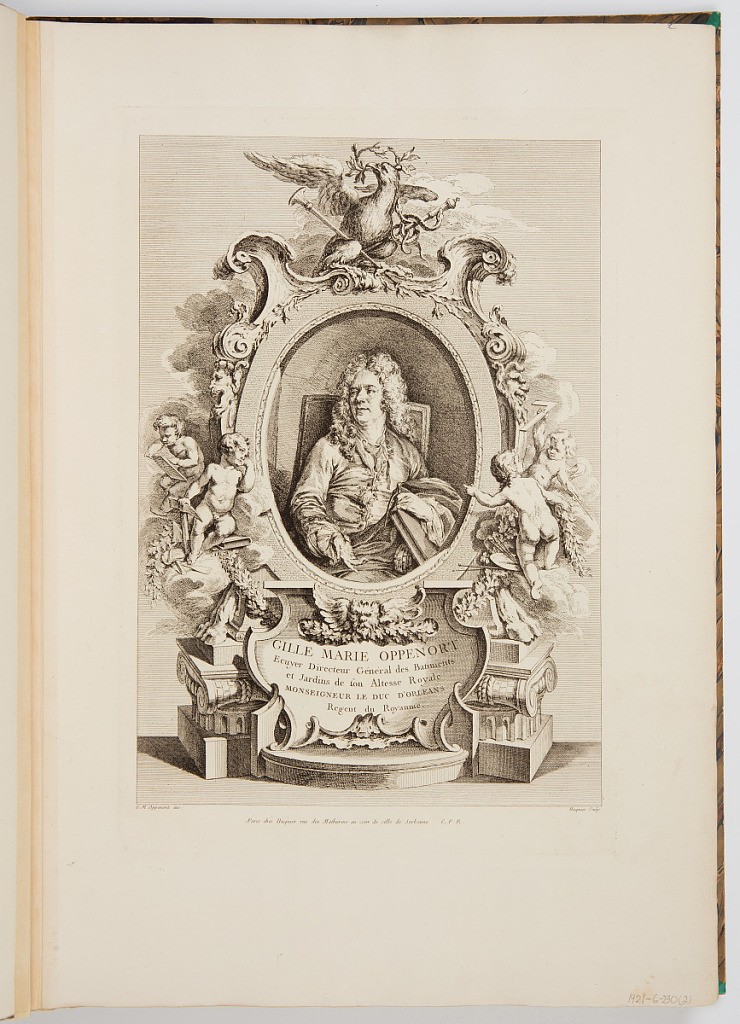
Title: Portrait of Gilles-Marie Oppenord
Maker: Gilles-Marie Oppenord, French, 1672–1742
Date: ca. 1900
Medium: Photomechanical print
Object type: Bound print
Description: Architectural cartouche with an oval portrait medallion of Gilles-Marie Oppenord. At the top of the oval is an eagle with a laurel wreath in its beak, and a scepter and a horn in its claws. The sides of the frame have scrolls and mascarons, as well as putti with attributes of the arts. At the bottom of the oval is a winged mascaron with garland; below this is a frame for the title. The plate is signed.